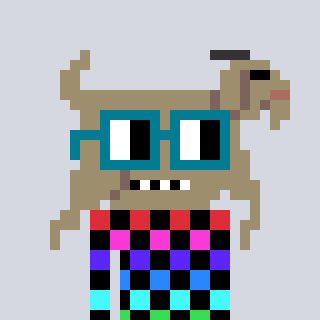
a pixel art character with square dark green glasses, a goat-shaped head and a peachy-colored body on a cool background